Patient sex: F
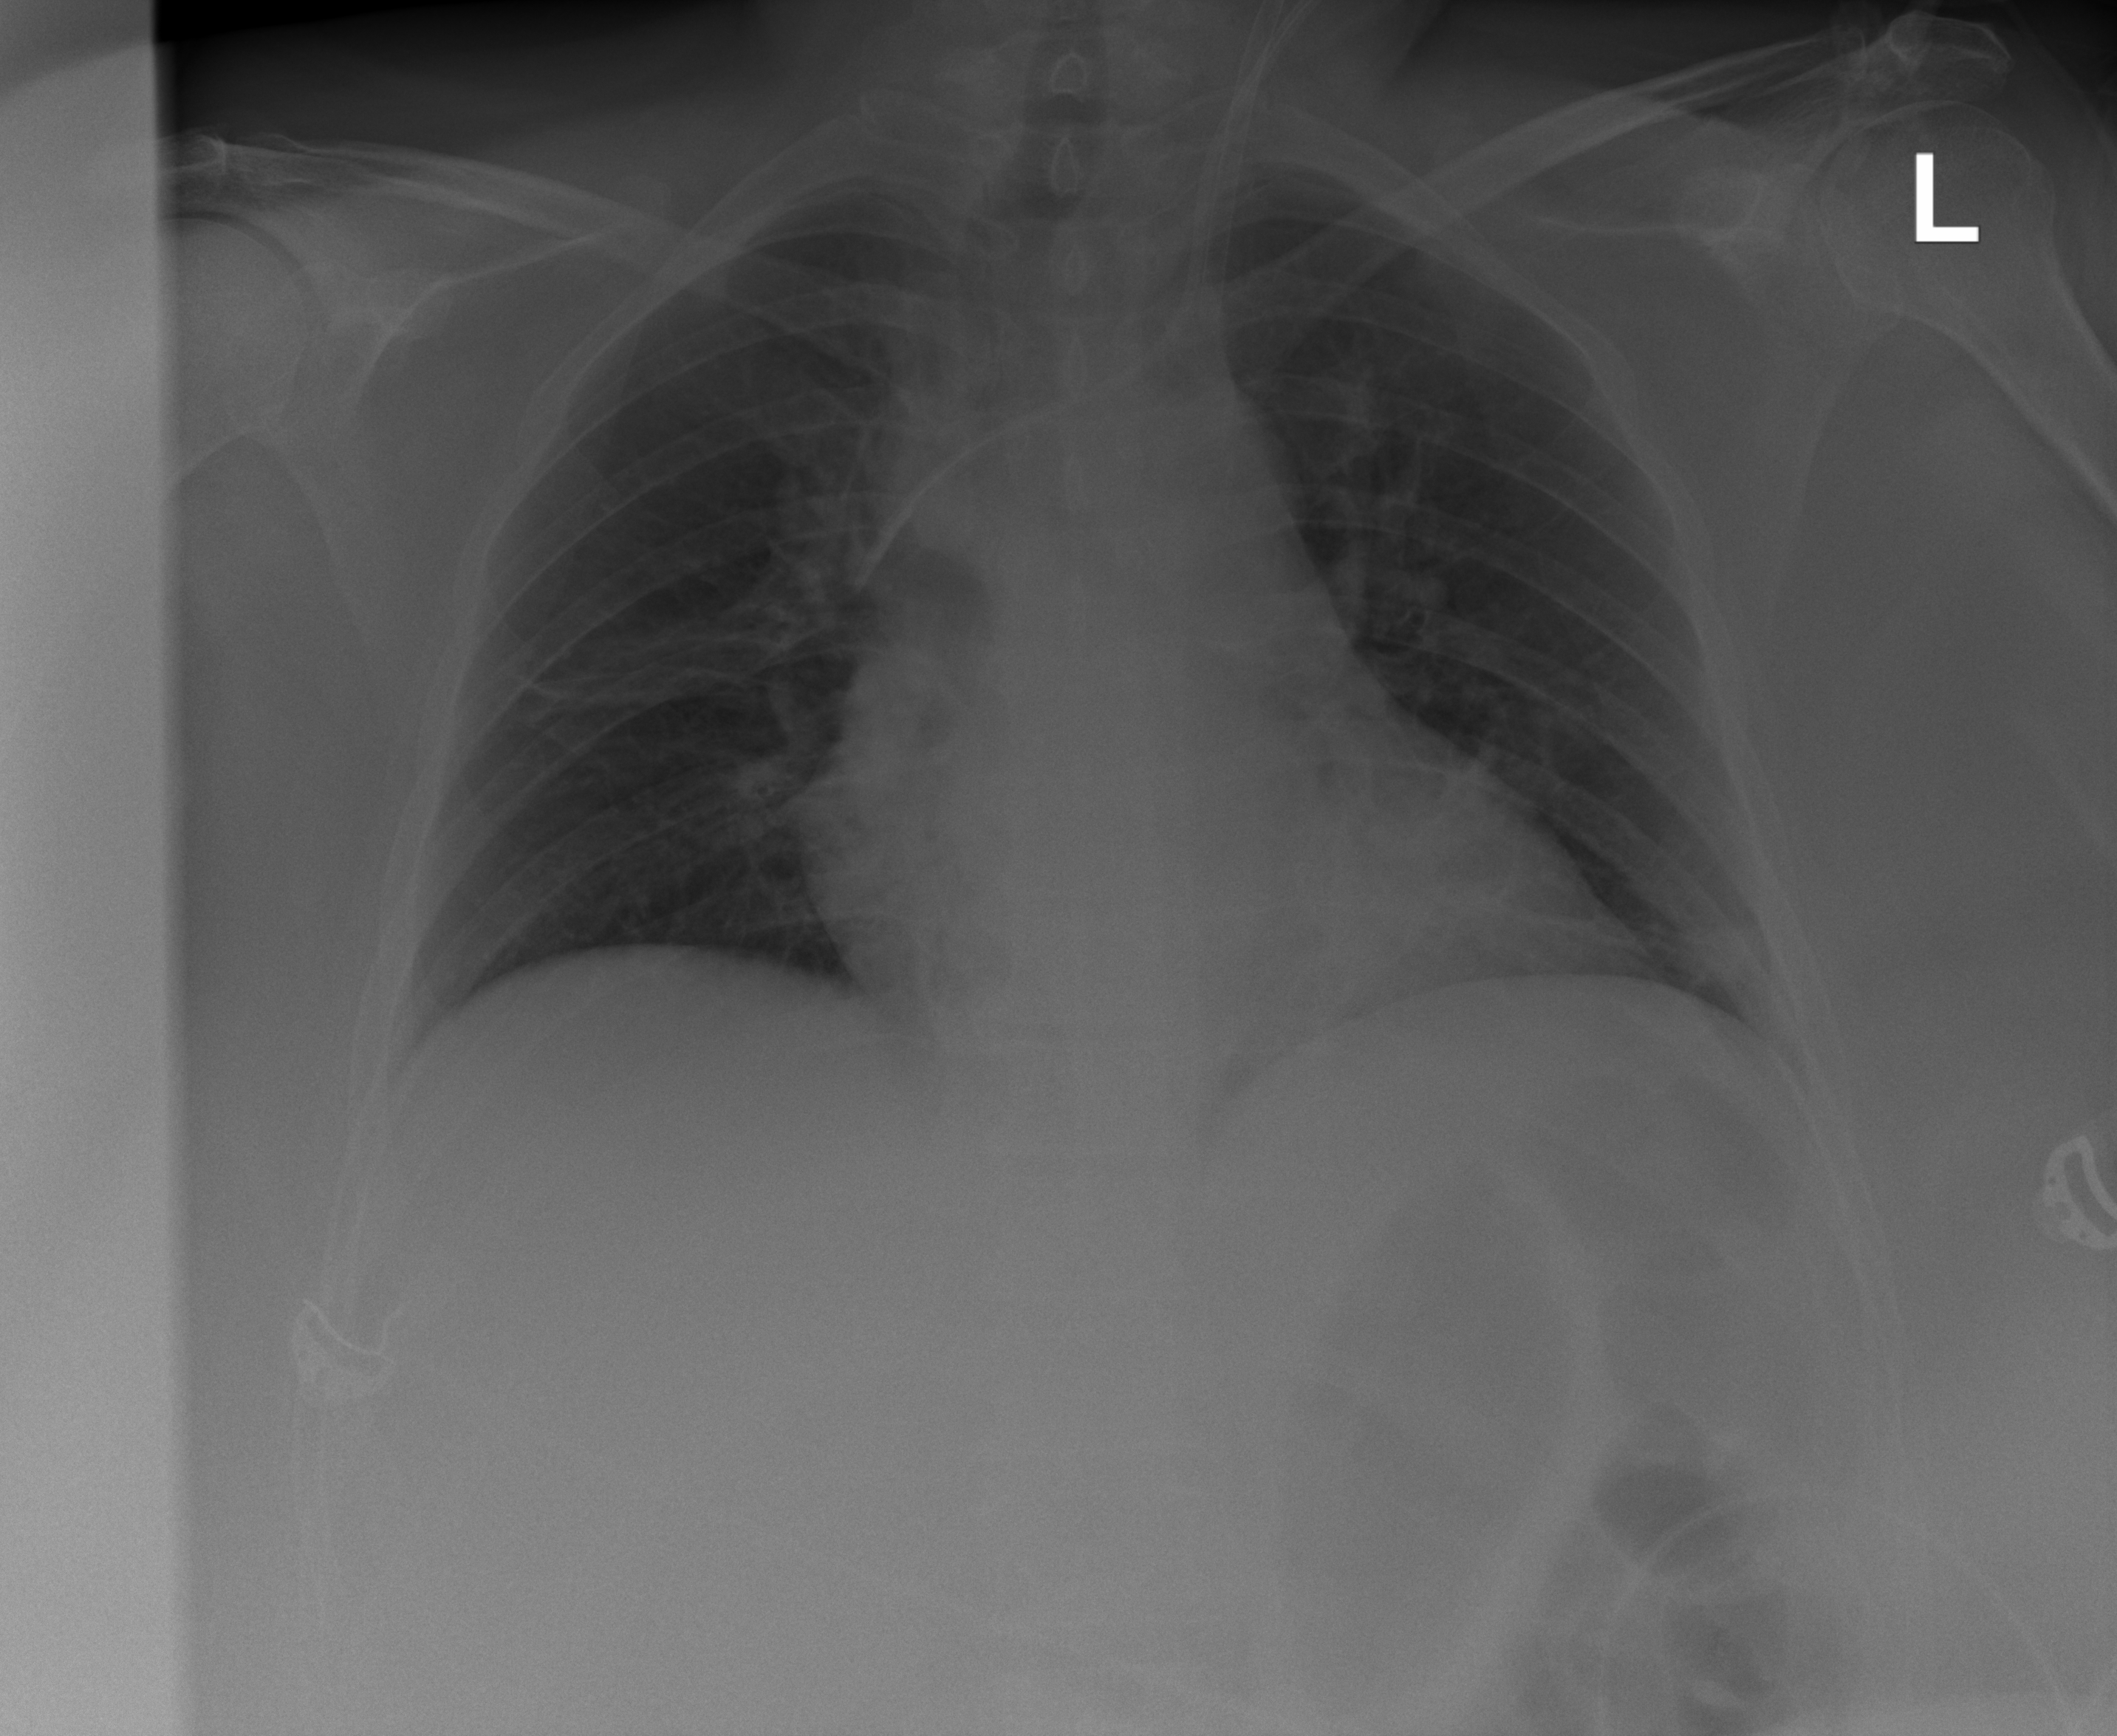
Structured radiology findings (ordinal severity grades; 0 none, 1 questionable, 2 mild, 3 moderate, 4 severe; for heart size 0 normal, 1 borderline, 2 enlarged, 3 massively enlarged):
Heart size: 2
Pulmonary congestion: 0
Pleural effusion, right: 0
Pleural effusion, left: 0
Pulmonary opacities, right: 0
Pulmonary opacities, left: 0
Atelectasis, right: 2
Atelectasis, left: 1